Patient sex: F
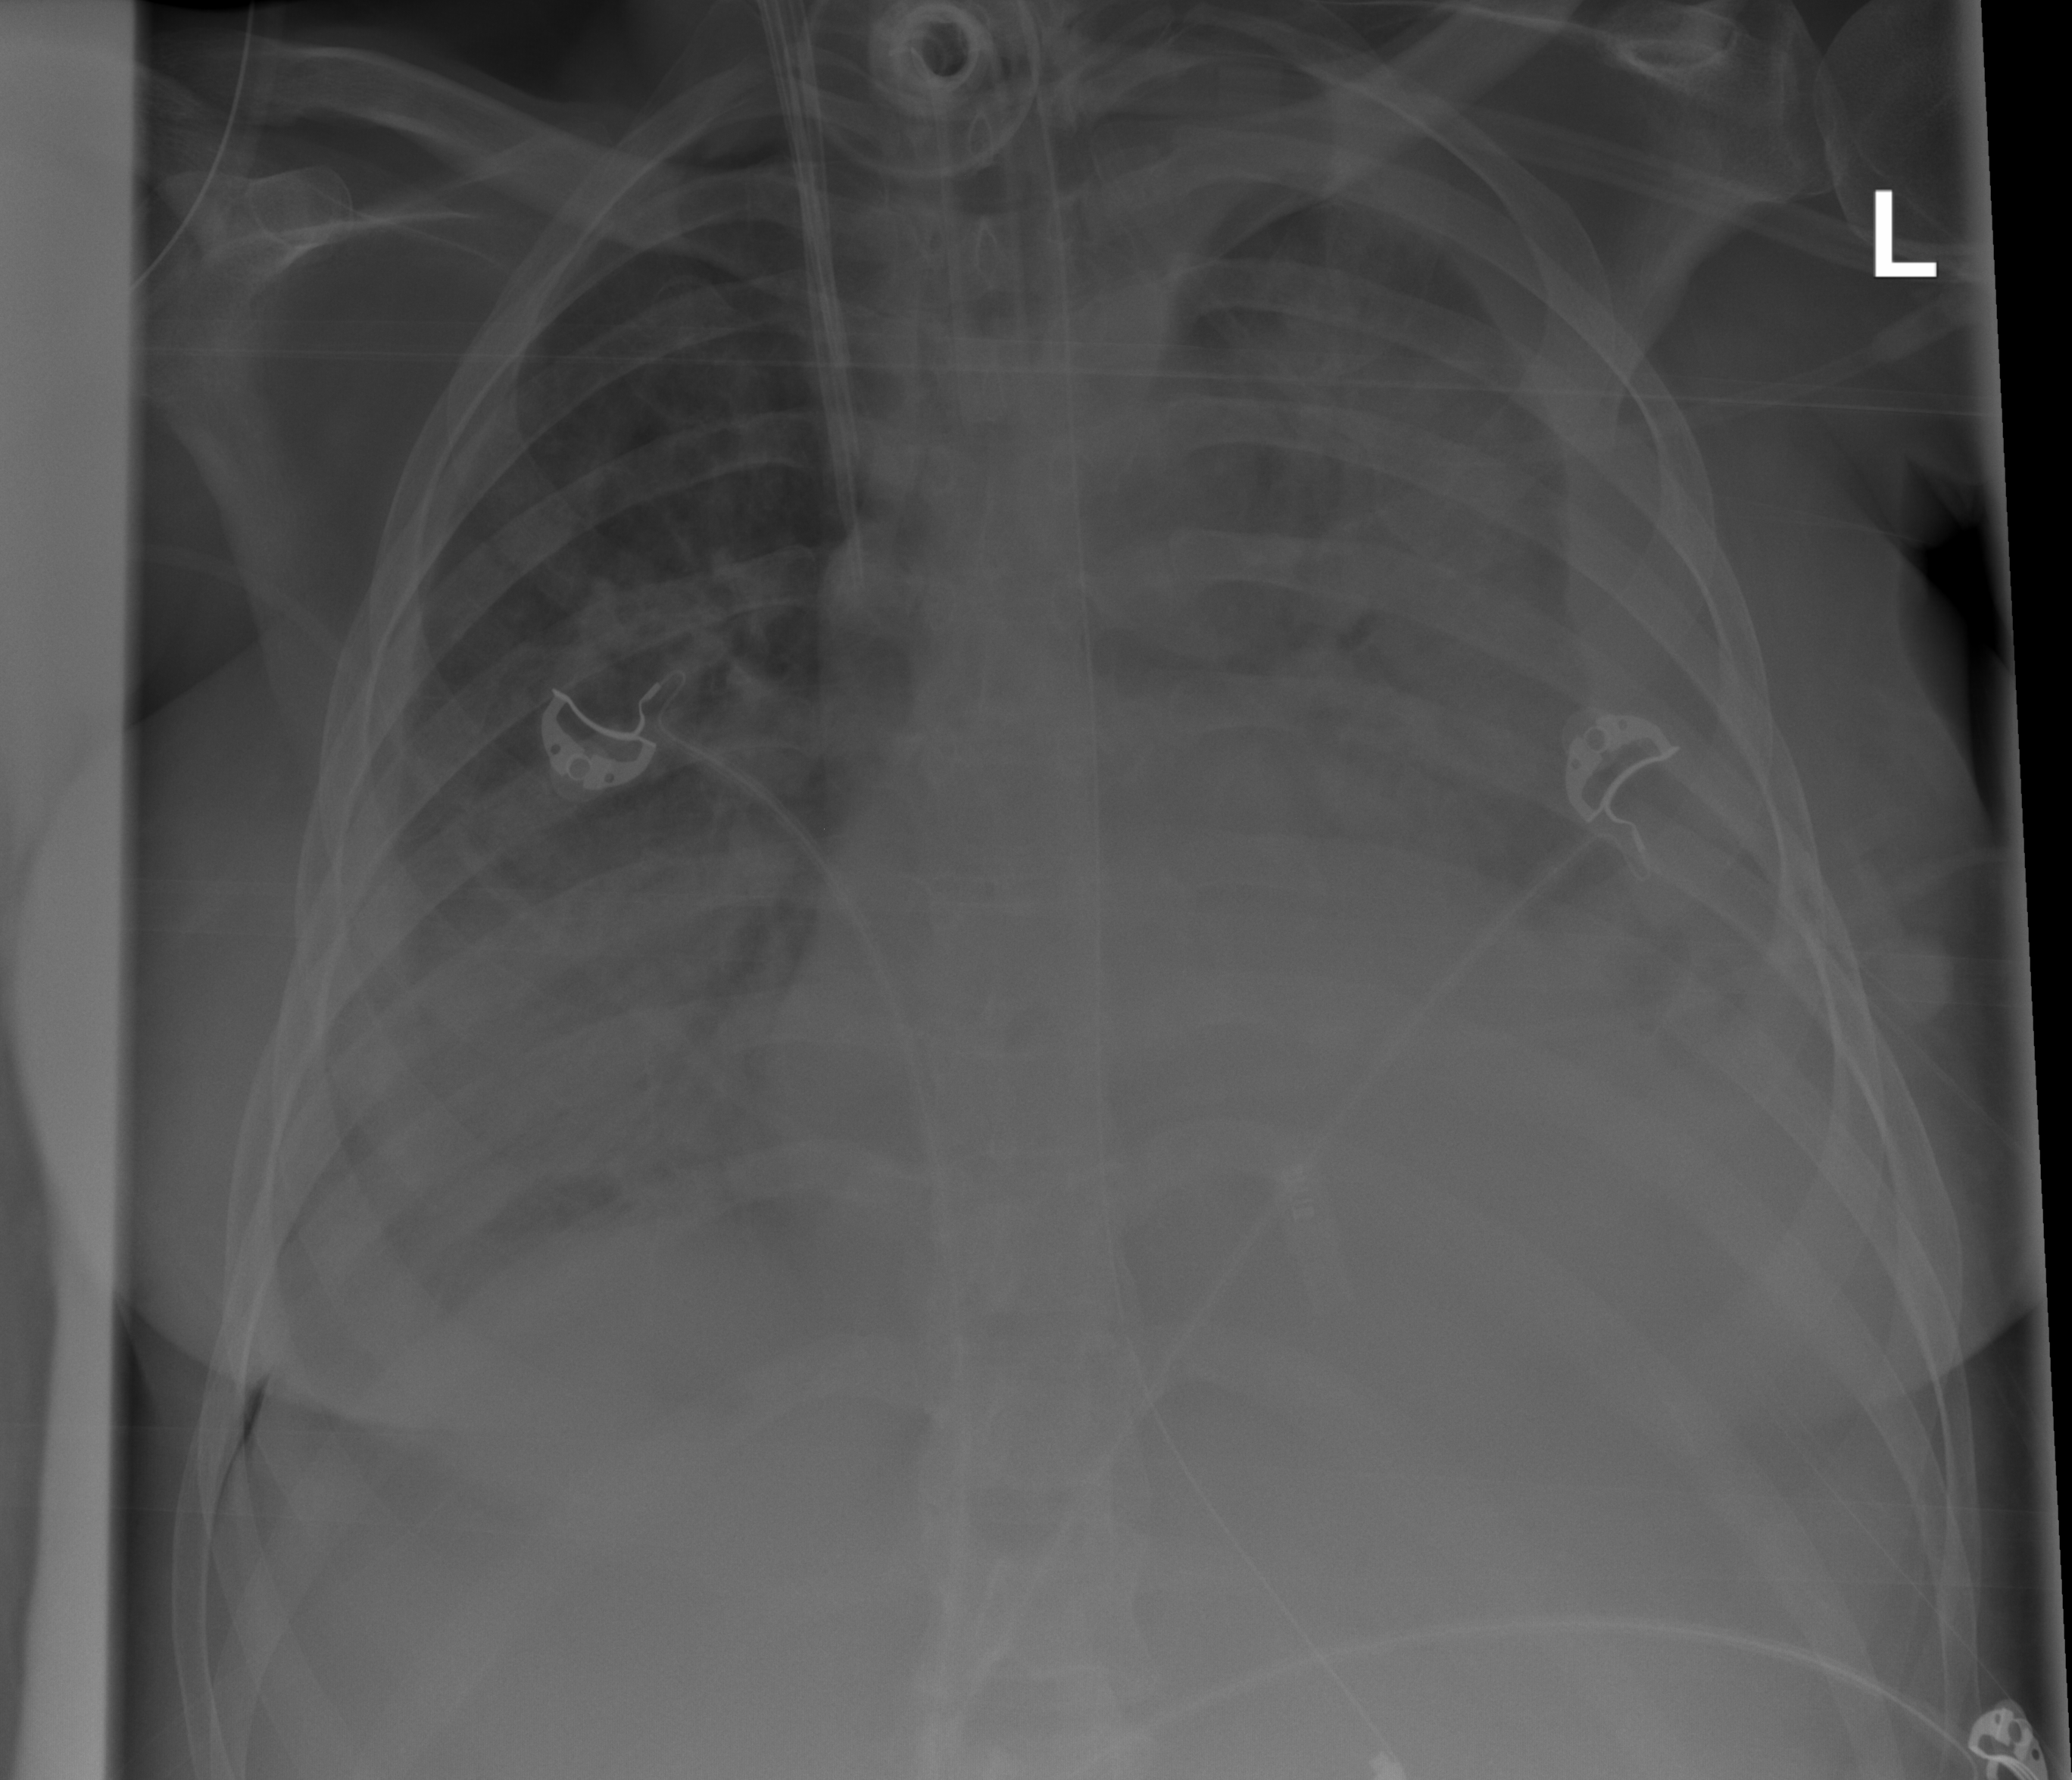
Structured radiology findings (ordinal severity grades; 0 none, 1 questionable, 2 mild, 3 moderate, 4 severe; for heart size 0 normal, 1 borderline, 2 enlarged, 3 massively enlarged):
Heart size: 2
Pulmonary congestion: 0
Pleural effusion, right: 0
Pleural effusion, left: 3
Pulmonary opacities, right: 3
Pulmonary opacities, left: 4
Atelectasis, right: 2
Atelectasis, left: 3